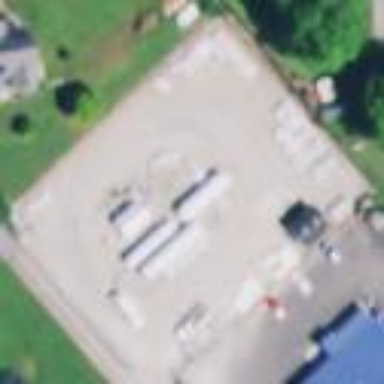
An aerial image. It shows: Building housing gas shop.